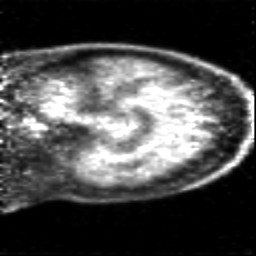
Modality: PET
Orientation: sagittal
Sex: female
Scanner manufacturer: siemens